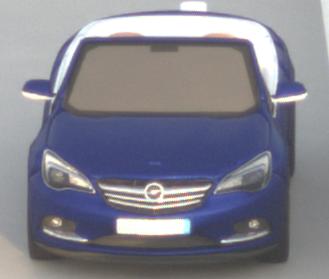
Make: Opel
Model: Cascada 1.4 Turbo
Detailed model: Cascada
Model produced from: 2013/03
Model produced until: 2015/01
Doors: 2
Color: blue
Road condition: dry road
Daytime: sunrise or sunset
Contrast: low contrast